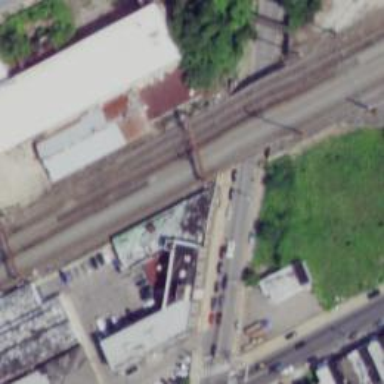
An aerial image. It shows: Electrified rail siding with contact line.